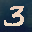
Label: 3